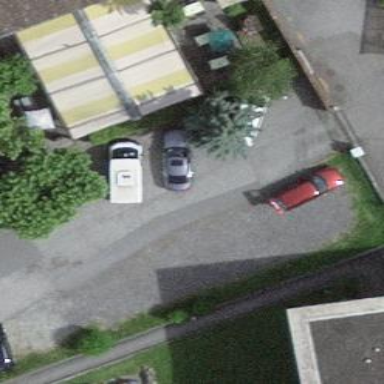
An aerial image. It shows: Parking area with gravel surface.